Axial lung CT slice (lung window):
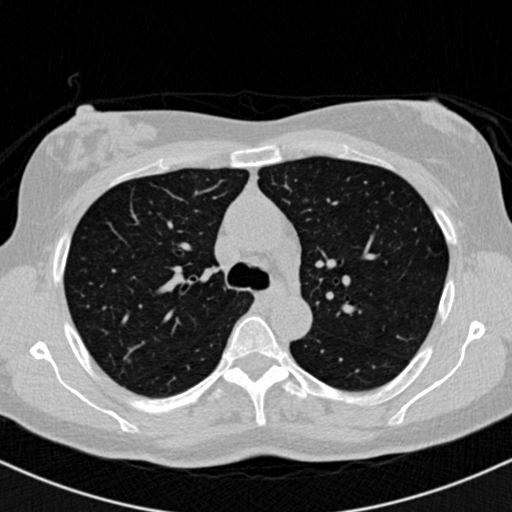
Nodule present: no